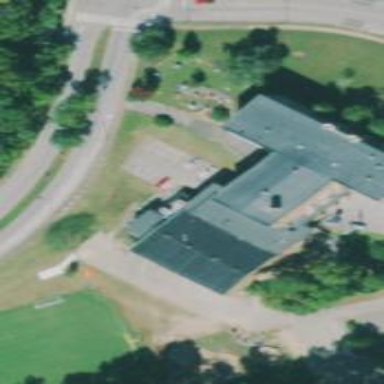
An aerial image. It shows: School.